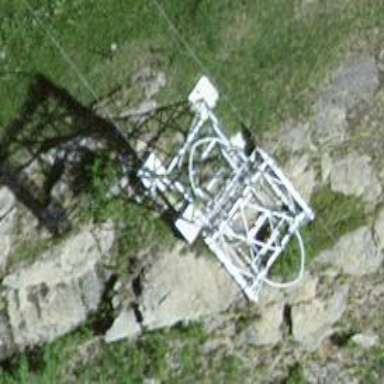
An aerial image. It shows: Pylon used for aerialway.